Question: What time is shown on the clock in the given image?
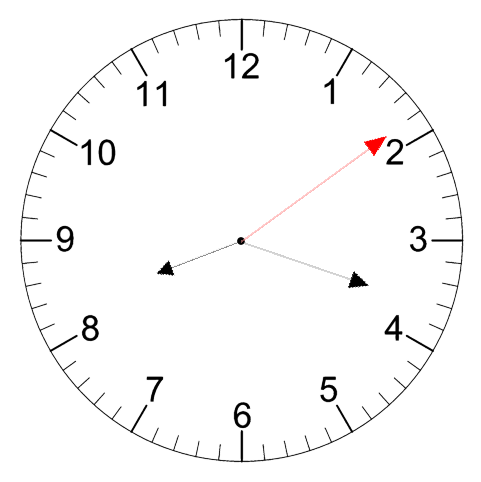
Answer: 08:18:09